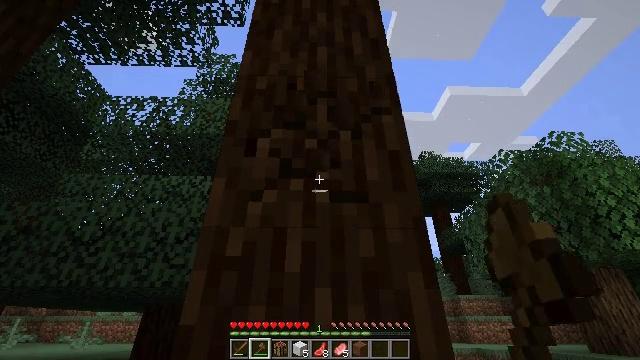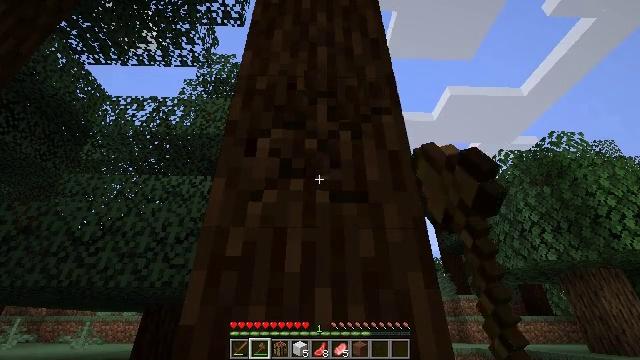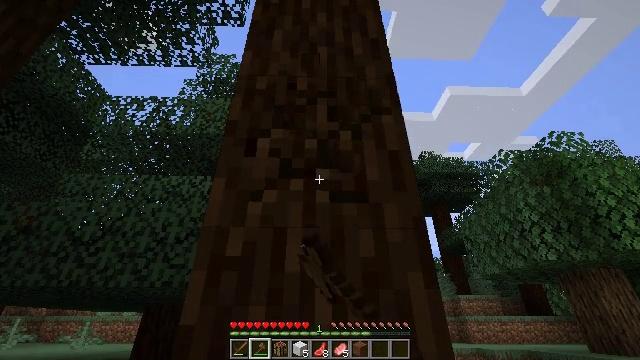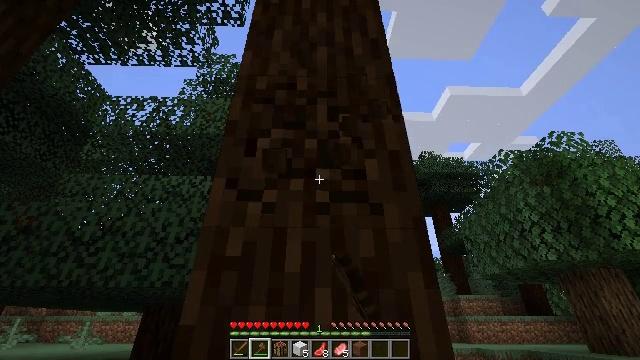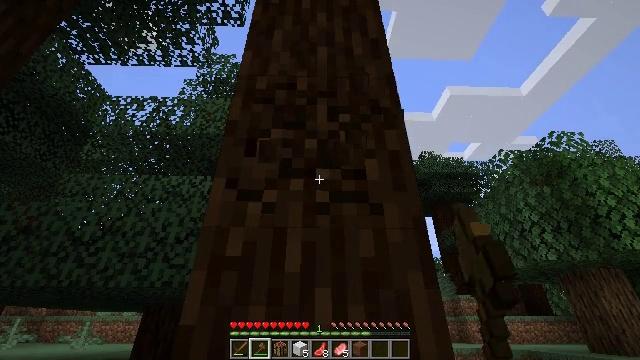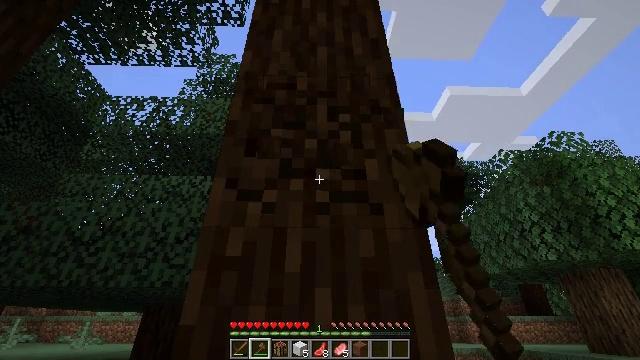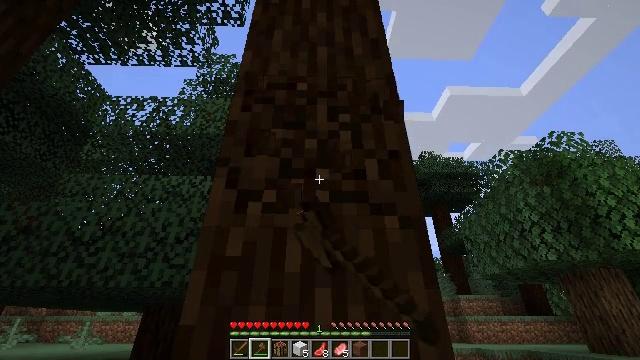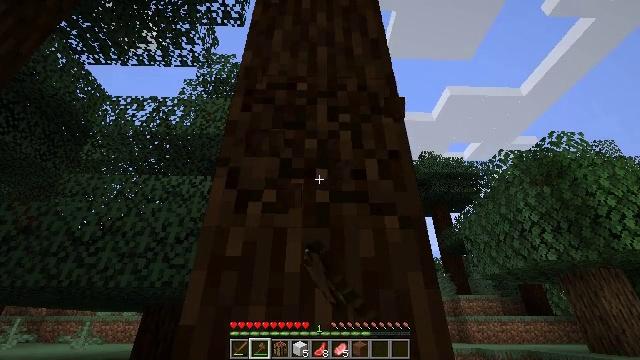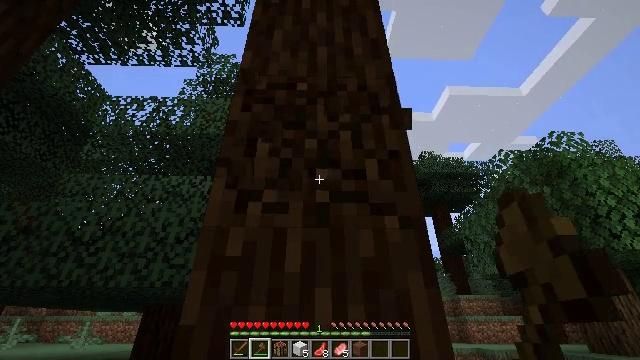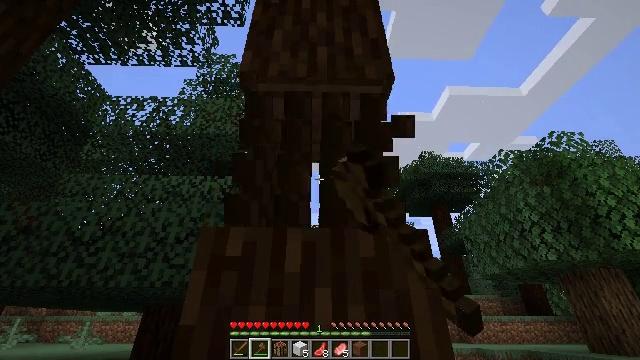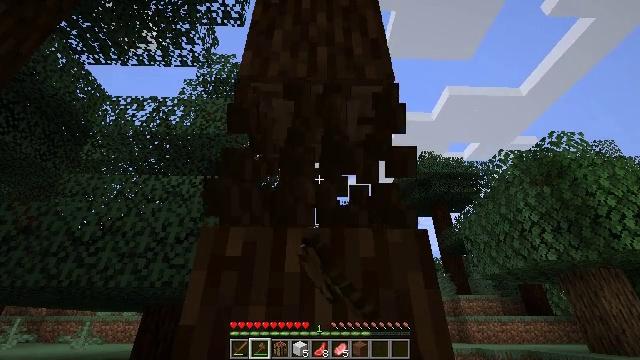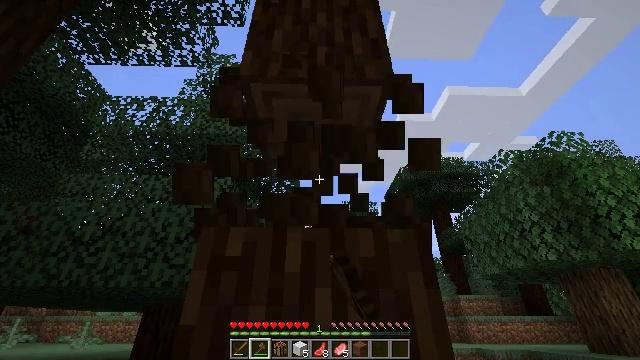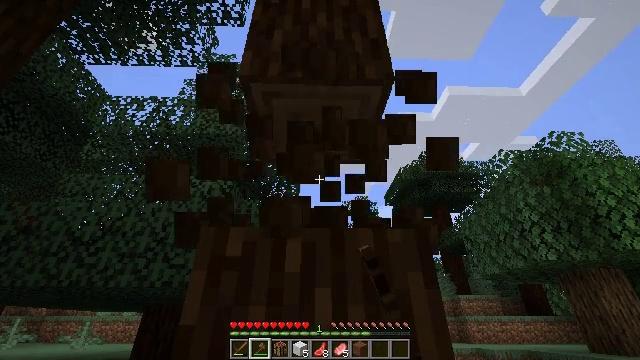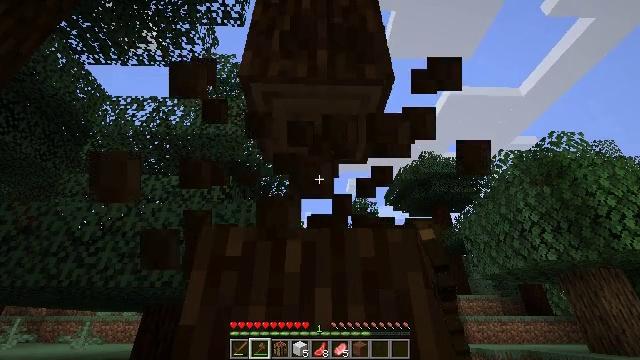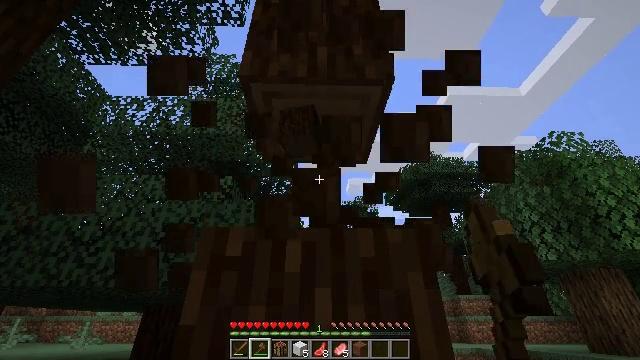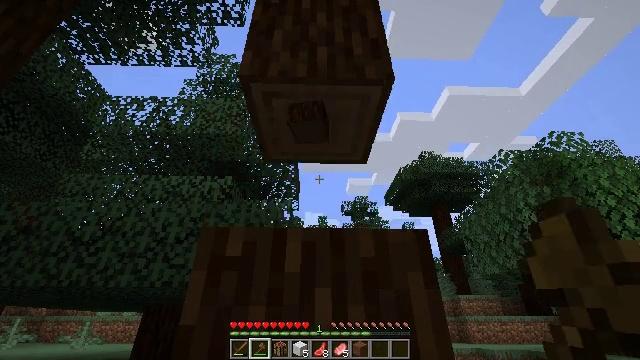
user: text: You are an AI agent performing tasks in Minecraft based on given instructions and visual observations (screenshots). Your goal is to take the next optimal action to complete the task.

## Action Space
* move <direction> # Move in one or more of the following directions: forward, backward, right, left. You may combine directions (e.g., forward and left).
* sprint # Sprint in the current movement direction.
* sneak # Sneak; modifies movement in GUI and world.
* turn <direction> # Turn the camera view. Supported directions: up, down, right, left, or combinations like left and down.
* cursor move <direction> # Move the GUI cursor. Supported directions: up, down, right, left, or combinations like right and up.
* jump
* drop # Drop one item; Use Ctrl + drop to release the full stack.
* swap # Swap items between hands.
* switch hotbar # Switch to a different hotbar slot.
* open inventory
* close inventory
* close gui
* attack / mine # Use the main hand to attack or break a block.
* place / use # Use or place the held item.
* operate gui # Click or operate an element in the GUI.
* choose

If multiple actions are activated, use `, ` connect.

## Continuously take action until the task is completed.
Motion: motion action
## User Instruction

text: Break the spruce log from the tree.
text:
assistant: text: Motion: attack / mine
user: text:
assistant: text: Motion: attack / mine
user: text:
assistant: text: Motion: attack / mine
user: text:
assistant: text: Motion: attack / mine
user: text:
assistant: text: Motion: attack / mine
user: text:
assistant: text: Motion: attack / mine
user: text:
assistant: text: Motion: attack / mine
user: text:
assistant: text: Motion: attack / mine
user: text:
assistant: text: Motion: attack / mine
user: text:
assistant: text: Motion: attack / mine
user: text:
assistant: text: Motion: attack / mine
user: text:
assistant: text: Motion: attack / mine
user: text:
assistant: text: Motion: attack / mine
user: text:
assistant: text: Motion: attack / mine
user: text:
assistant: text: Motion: attack / mine
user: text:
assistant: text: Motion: turn down, attack / mine
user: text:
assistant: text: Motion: turn left and down
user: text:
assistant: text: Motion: turn left and down
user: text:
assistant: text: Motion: turn left and down
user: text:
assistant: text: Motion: turn down, attack / mine
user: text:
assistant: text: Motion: attack / mine
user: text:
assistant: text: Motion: attack / mine
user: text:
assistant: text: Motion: attack / mine
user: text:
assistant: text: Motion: attack / mine
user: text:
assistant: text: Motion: attack / mine
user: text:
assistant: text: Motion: attack / mine
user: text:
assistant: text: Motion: attack / mine
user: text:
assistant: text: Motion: attack / mine
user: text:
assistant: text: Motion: attack / mine
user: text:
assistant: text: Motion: attack / mine